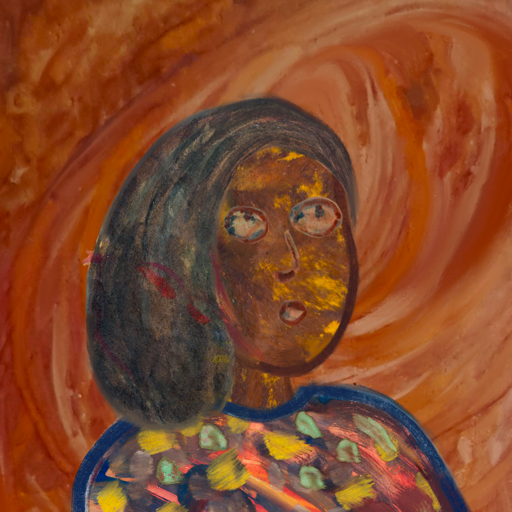
Background: Pious_Lady, Head And Neck Side: Comrade, Face Side: Orphan, Bust: Mother_And_Son_Mother, Hair Side: Gypsy_Mother, Head Accessory: Blank, Second Necklace: Blank, Necklace: Blank, Baby: Blank